Question: I apologize if this question has already been asked. Also, please bear with me as I am new to C# and just beginning to learn it. I am trying to write a simple program (hello world) to learn, but when I compile the program I get an error. Below is the screen shot after I try to build the solution. I would appreciate any help on this.
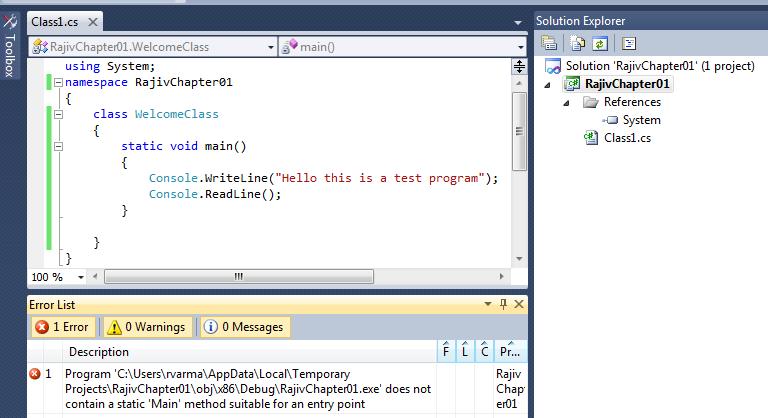
Answer: 'Main', not 'main'. C# is case-sensitive.